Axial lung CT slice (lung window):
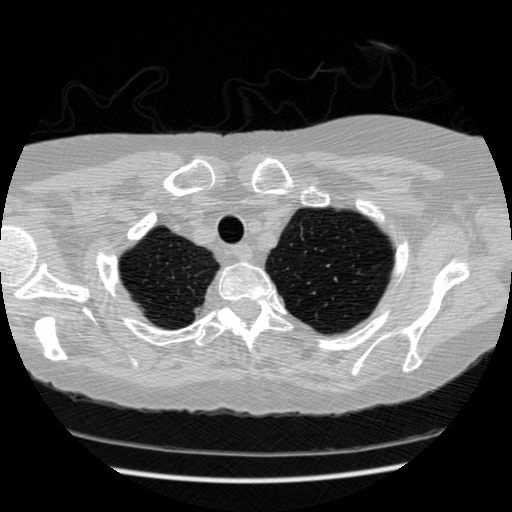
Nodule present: no